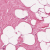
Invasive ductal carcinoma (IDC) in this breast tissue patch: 0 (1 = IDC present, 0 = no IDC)